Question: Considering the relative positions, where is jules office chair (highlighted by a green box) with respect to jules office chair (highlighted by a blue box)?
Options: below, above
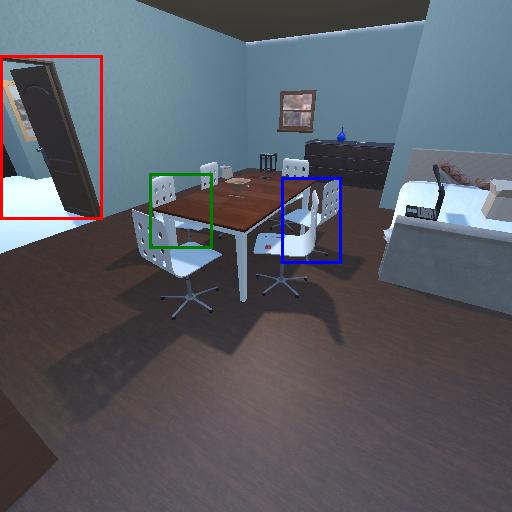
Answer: below